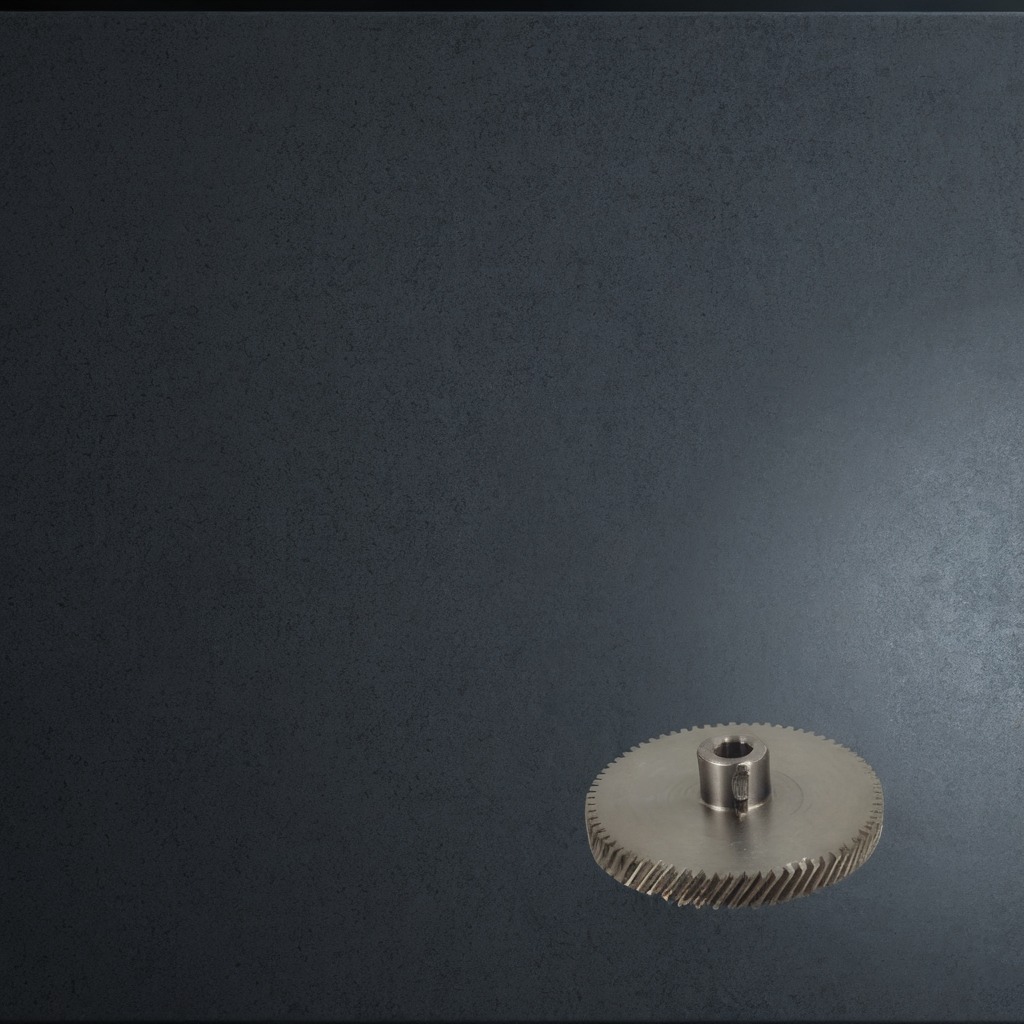
A steel gear with teeth is lying on a clean granite table inside a workshop at night.